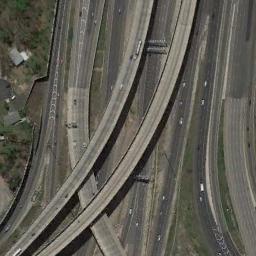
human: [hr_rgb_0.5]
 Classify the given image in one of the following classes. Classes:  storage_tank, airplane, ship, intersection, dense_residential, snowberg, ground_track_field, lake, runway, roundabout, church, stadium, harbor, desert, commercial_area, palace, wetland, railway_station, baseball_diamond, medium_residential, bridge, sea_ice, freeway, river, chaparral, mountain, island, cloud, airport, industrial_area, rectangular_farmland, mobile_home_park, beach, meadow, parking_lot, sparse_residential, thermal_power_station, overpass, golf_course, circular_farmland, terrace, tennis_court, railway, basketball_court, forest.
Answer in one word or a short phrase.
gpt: overpass